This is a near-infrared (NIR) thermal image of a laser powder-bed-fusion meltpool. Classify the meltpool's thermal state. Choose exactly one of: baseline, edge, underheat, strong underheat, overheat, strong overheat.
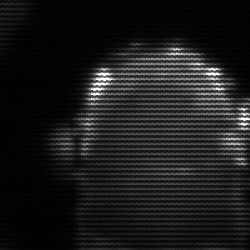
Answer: baseline